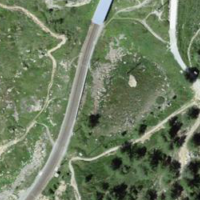
EUNIS habitat code: 26
Species observed at this site:
Arnica montana
Geum montanum
Anechura bipunctata